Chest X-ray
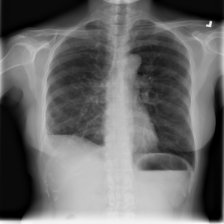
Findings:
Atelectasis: negative
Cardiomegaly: negative
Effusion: negative
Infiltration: negative
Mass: negative
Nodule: negative
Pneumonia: negative
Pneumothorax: negative
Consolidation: negative
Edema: negative
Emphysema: negative
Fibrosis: negative
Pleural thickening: negative
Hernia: negative